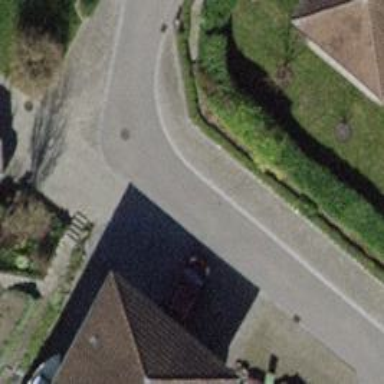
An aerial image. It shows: Asphalt road in living street.